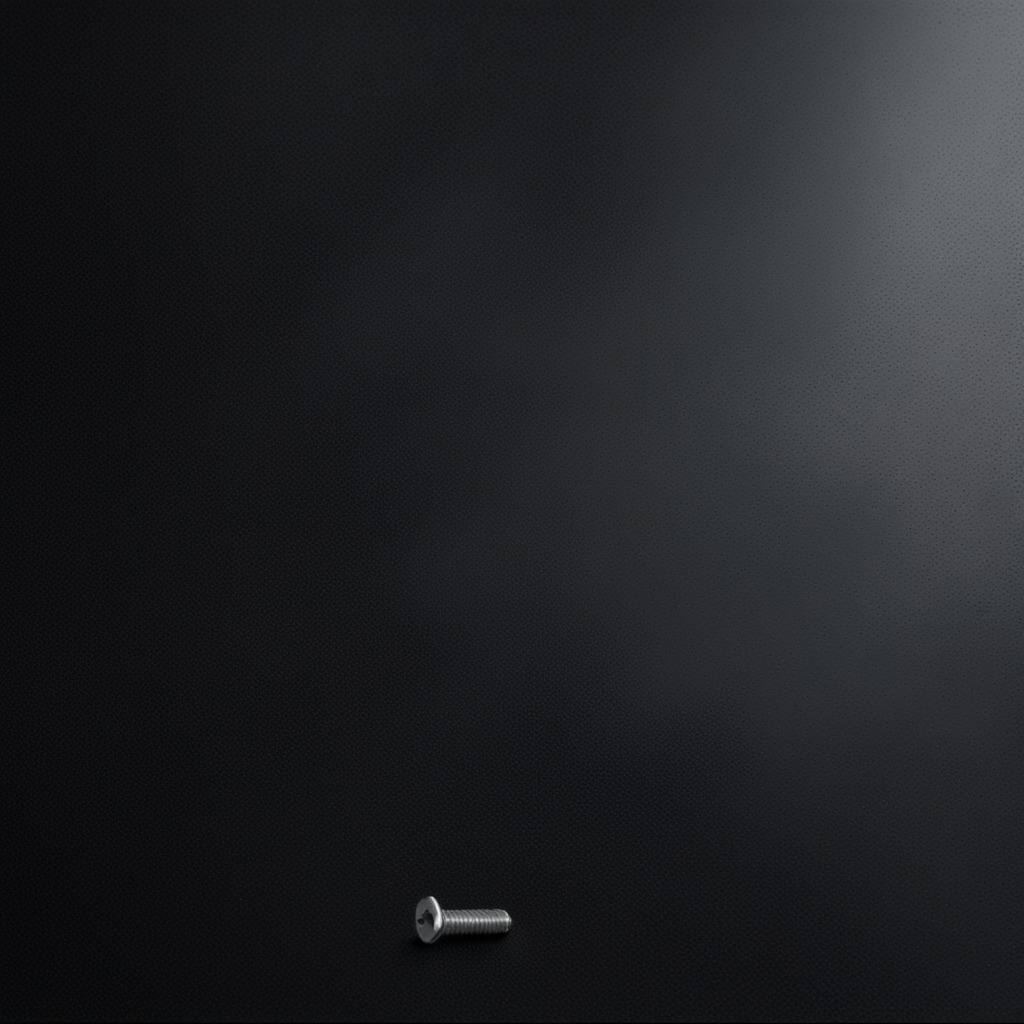
A metal screw lies on a clean granite tabletop covered with a black rubber mat inside a workshop at night dim ambient light soft shadows worn but beneath the mat